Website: lowes
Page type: billing-address
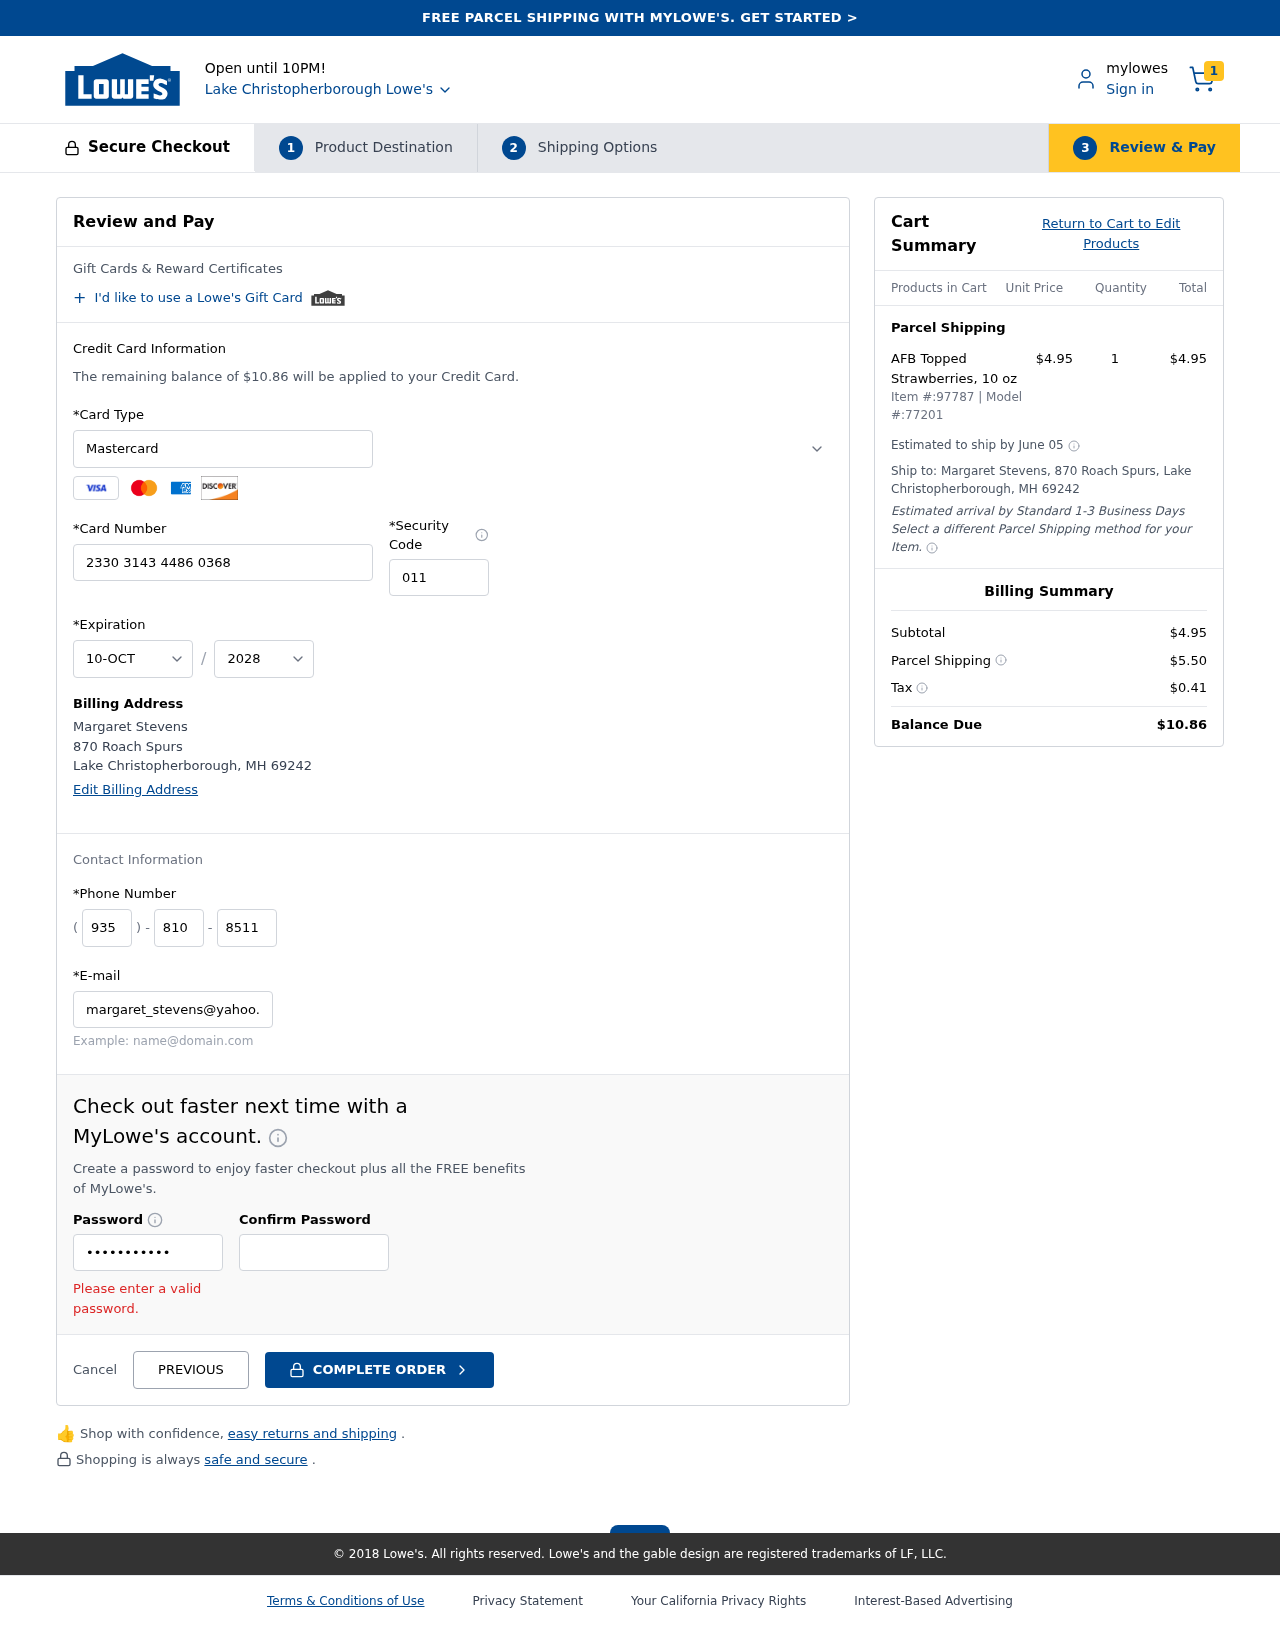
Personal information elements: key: PII_CARD_CVV
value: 011
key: PII_CARD_EXPIRY_MONTH
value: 10
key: PII_CARD_EXPIRY_YEAR
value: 28
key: PII_CARD_NUMBER
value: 2330 3143 4486 0368
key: PII_CARD_TYPE
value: Mastercard
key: PII_CITY
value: Lake Christopherborough
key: PII_CITY_STATE_ZIP
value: Lake Christopherborough, MH 69242
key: PII_EMAIL
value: margaret_stevens@yahoo.com
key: PII_FULLNAME
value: Margaret Stevens
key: PII_PHONE_AREA
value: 935
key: PII_PHONE_PREFIX
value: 810
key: PII_PHONE_SUFFIX
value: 8511
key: PII_STREET
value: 870 Roach Spurs
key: PII_FULLNAME2
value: Margaret Stevens
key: PII_STREET2
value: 870 Roach Spurs
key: PII_CITY_STATE_ZIP2
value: Lake Christopherborough, MH 69242
Product elements: key: PRODUCT1_NAME
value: AFB Topped Strawberries, 10 oz
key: PRODUCT1_PRICE
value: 4.95
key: PRODUCT1_QUANTITY
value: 1
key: PRODUCT_ITEM_NUMBER
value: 97787
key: PRODUCT_MODEL_NUMBER
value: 77201
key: PRODUCT1_LINE_TOTAL
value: $4.95
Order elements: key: ORDER_NUM_ITEMS
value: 1
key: ORDER_TOTAL
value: $10.86
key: ORDER_SHIPPING_DATE
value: June 05
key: ORDER_SUBTOTAL
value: $4.95
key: ORDER_SHIPPING_COST
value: $5.50
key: ORDER_TAX
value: $0.41